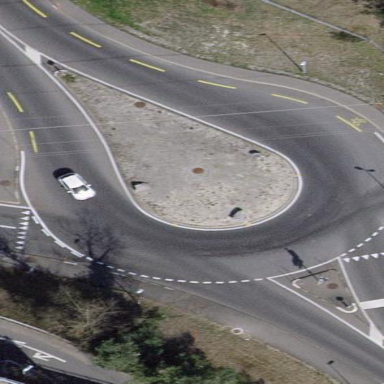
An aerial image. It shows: Secondary road with asphalt surface leading to roundabout.